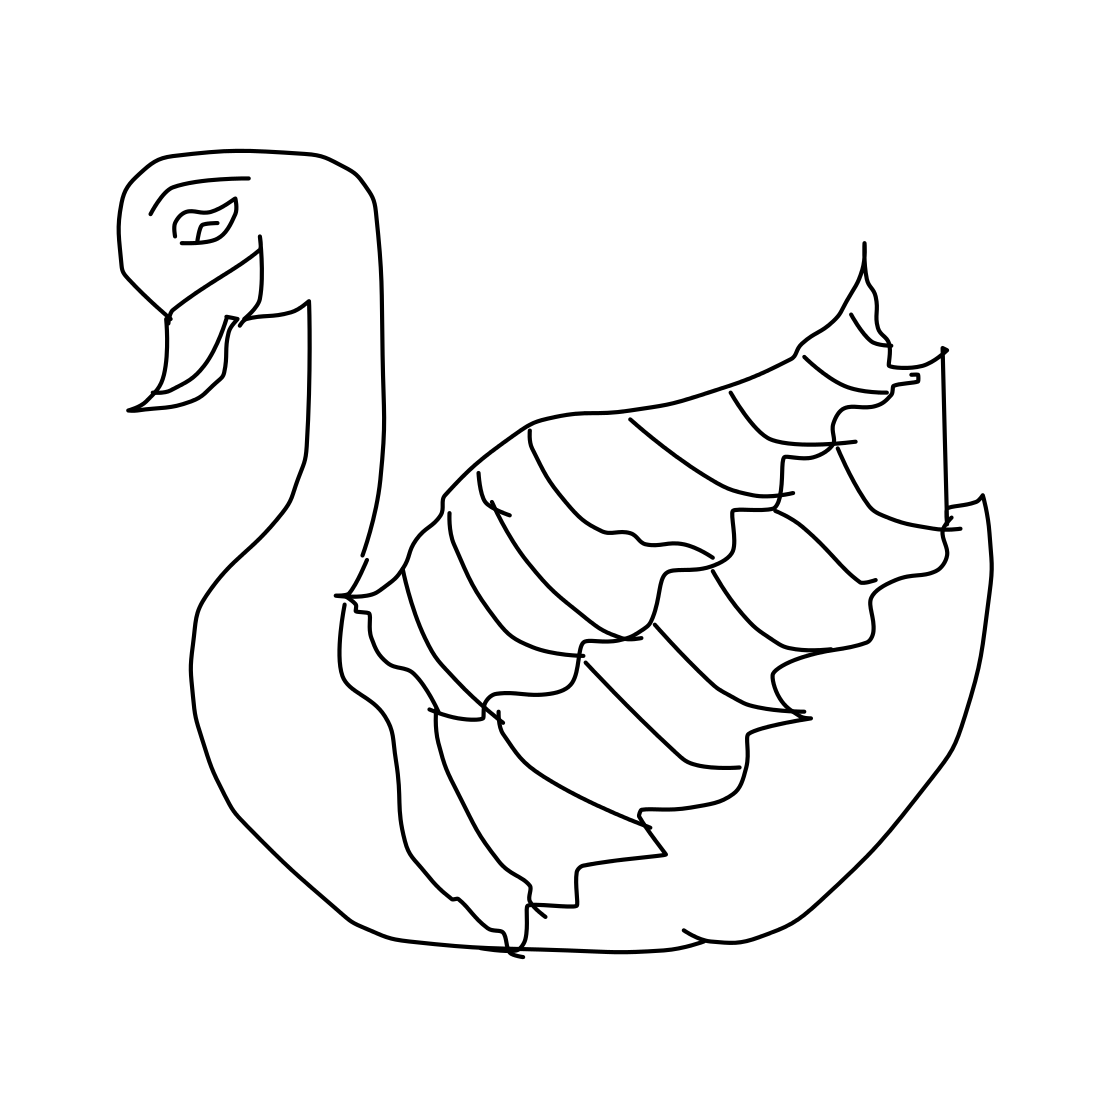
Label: swan